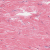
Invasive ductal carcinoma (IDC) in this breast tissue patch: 0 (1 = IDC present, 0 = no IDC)